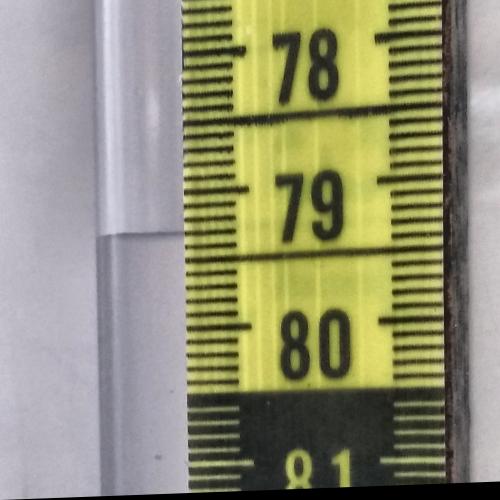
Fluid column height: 79.3 cm